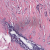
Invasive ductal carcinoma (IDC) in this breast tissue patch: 1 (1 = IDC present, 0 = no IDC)